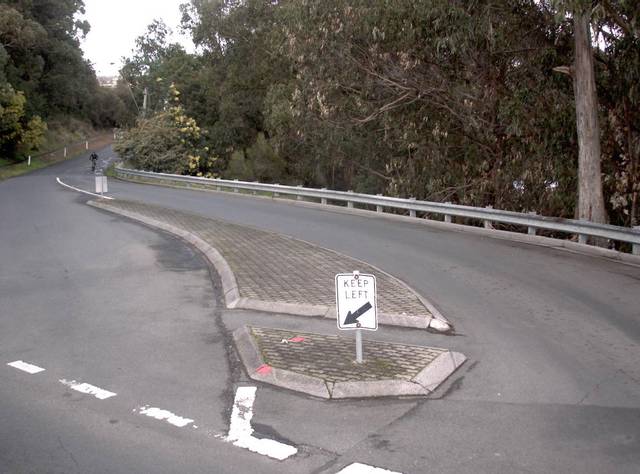
Region: Australia
Coordinates: -41.448, 147.152